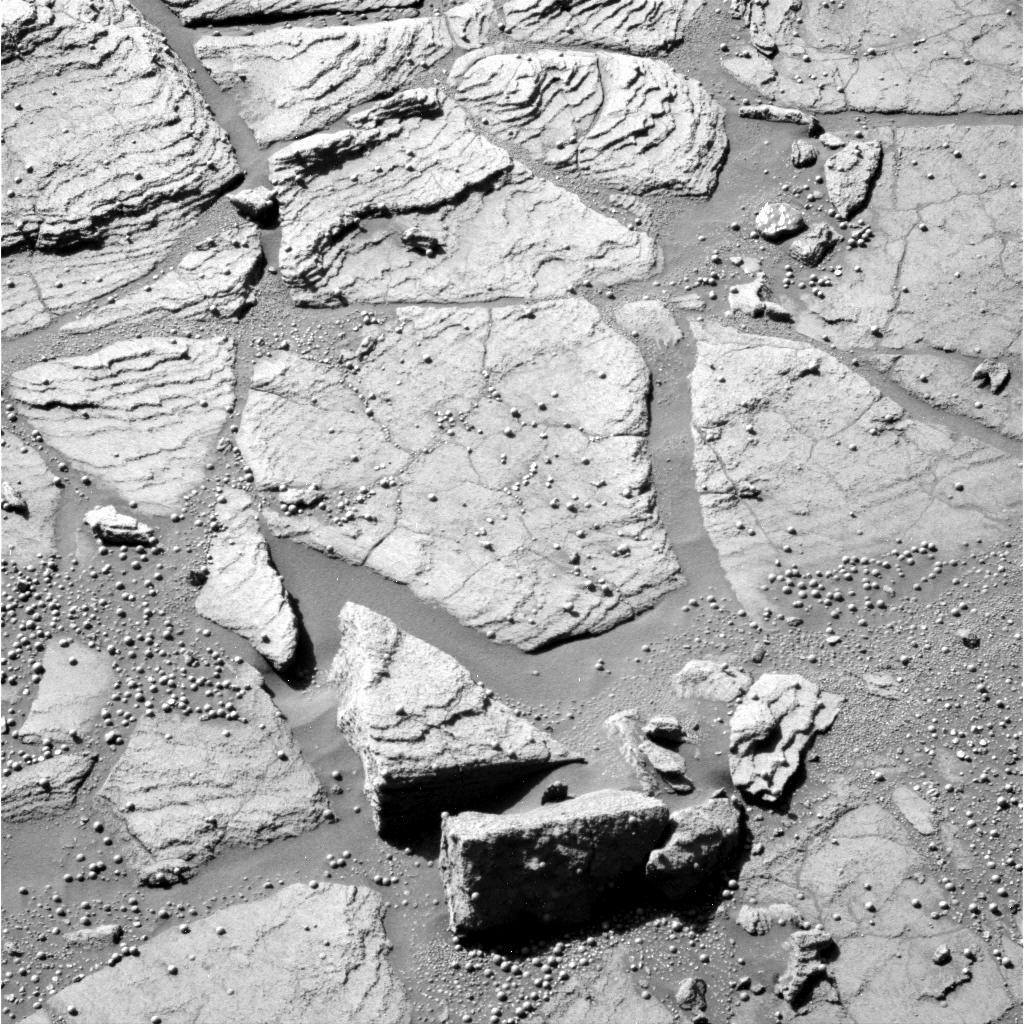
Terrain classes present: Bedrock, Gravel / Sand / Soil, Rock, Shadow